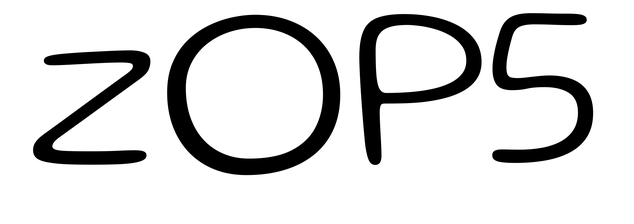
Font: Gluten_ExtraLight